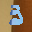
Label: 3